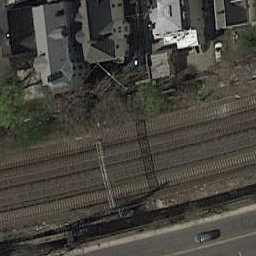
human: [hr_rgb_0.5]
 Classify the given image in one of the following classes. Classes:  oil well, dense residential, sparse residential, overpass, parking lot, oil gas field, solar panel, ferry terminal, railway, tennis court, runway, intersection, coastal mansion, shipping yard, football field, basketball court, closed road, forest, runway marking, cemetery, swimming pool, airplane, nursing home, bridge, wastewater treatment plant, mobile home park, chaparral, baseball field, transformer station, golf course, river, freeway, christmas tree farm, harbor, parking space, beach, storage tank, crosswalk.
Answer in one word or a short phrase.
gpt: railway